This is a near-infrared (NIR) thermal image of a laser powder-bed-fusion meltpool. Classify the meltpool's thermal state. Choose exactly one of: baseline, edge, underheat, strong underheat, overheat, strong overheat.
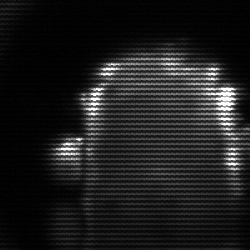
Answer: baseline